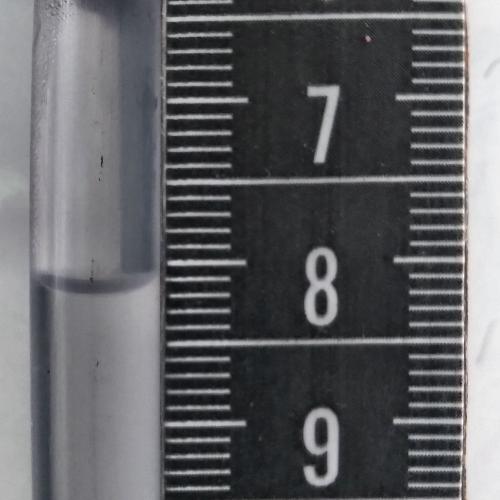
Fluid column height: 8.1 cm